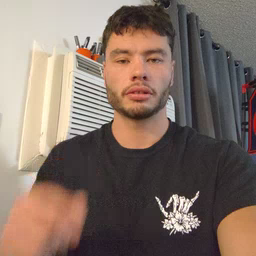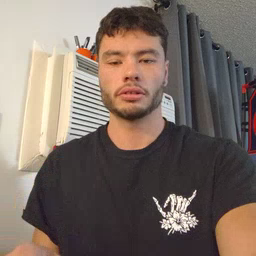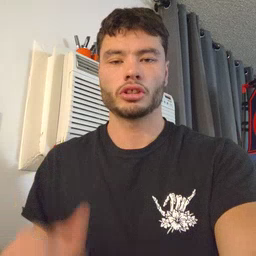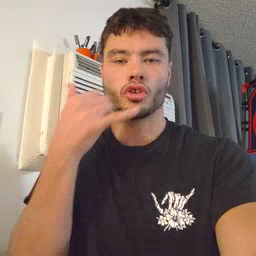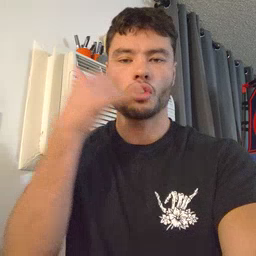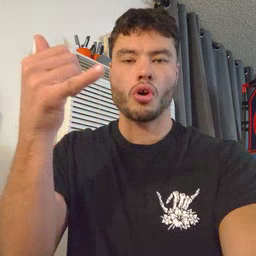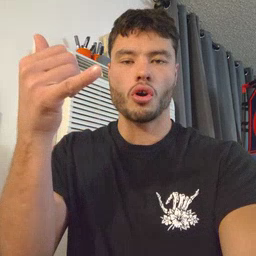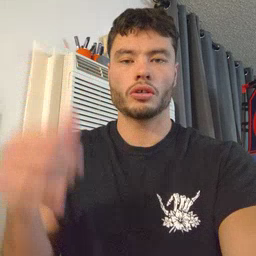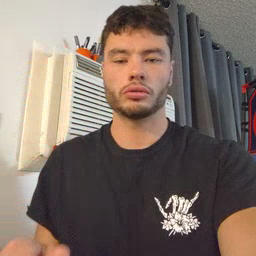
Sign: callonphone